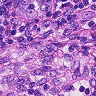
Metastatic tissue present: no